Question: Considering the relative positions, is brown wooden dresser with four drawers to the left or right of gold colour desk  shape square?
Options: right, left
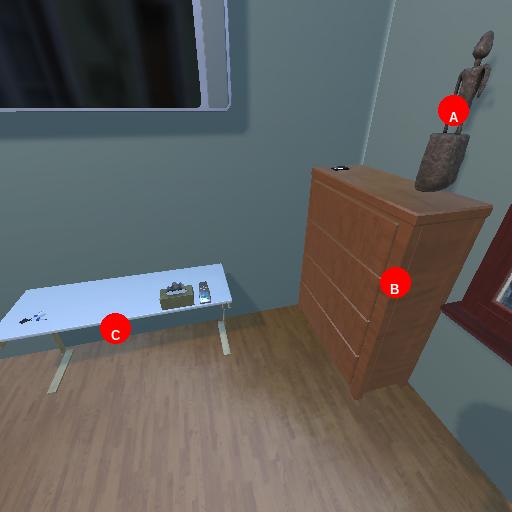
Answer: right